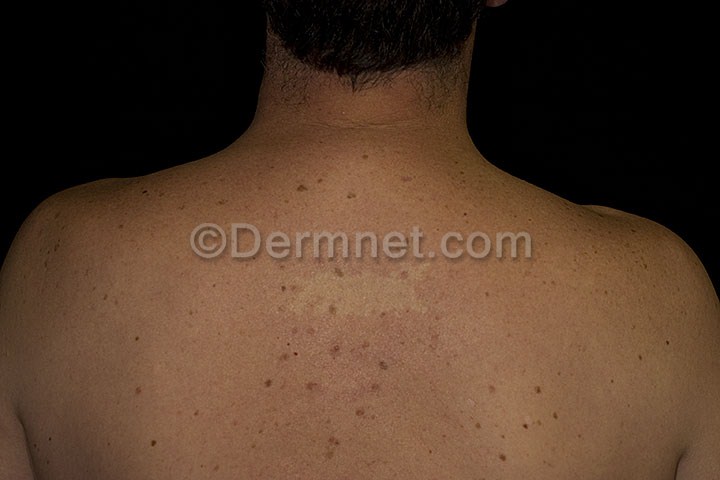
Disease: Light Diseases and Disorders of Pigmentation